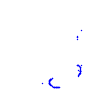
Particle: kaon